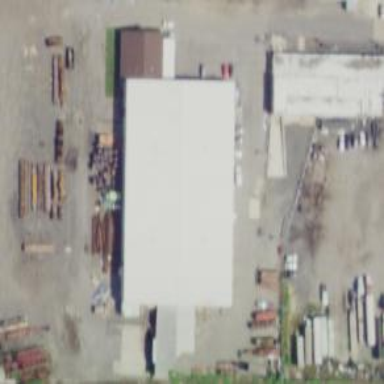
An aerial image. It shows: Industrial building.